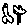
Label: tree